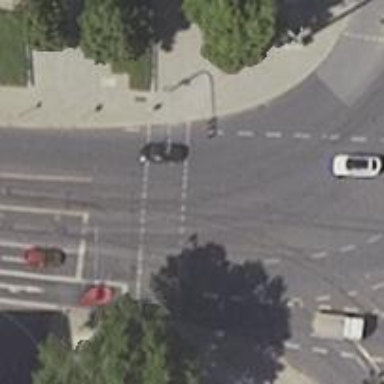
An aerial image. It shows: Tram railway with contact lines for electrification.